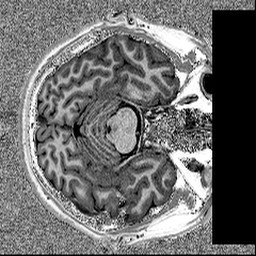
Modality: MP2RAGE
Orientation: axial
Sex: male